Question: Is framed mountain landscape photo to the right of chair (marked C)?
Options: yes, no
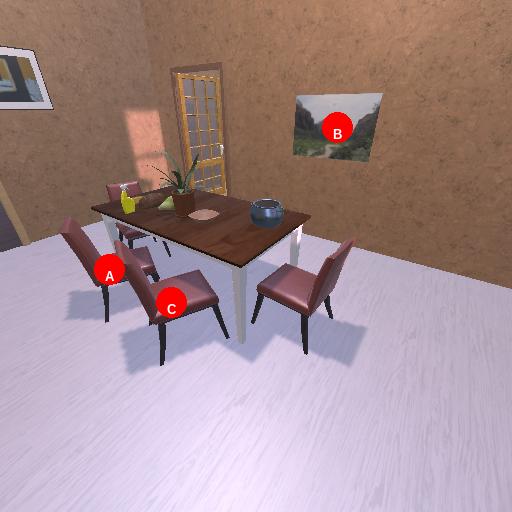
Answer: yes